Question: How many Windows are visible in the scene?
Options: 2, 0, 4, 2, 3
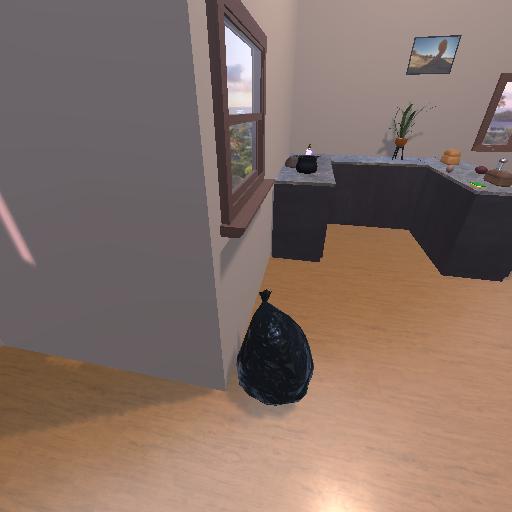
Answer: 2